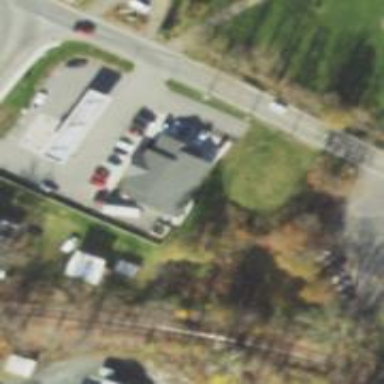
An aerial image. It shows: Convenience shop.